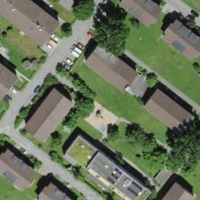
EUNIS habitat code: 55
Species observed at this site:
Corvus corone
Streptopelia decaocto
Corvus frugilegus
Buteo buteo
Coloeus monedula
Sylvia atricapilla
Passer montanus
Columba palumbus
Turdus merula
Gallinula chloropus
Dryobates minor
Parus major
Hirundo rustica
Milvus milvus
Pica pica
Phoenicurus ochruros
Falco tinnunculus
Delichon urbicum